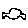
Label: car